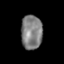
Tissue: lung
Cell type: T cells
Senescence score: 0.1803
Nuclear area (px): 720
Mean DAPI intensity: 126.546